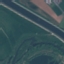
Land use / land cover: River